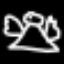
Label: angel